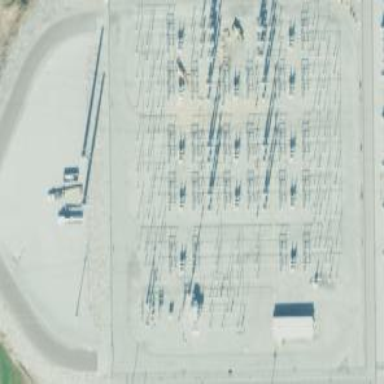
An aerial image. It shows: Switch used for power control.